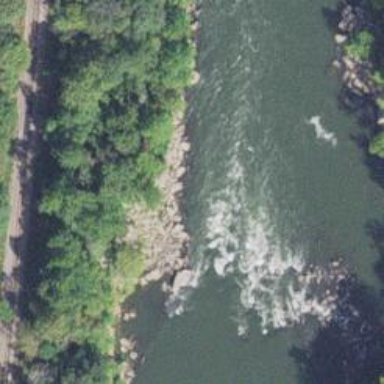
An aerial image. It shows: Rapids in the waterway.